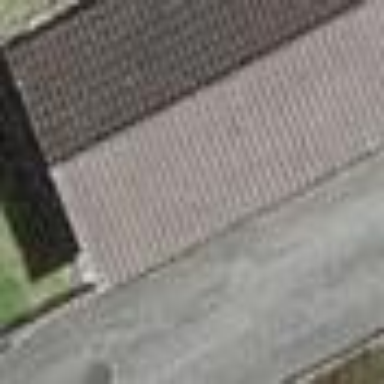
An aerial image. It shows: Garage.